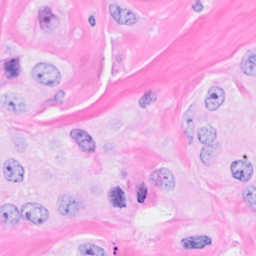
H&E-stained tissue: Breast